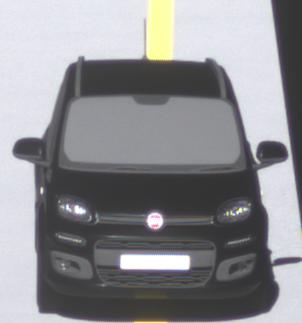
Make: Fiat
Model: Panda 1.2 8V
Detailed model: Panda (312)
Model produced from: 2013/02
Model produced until: 2013/12
Doors: 5
Color: black
Road condition: dry road
Daytime: morning or afternoon
Contrast: high contrast